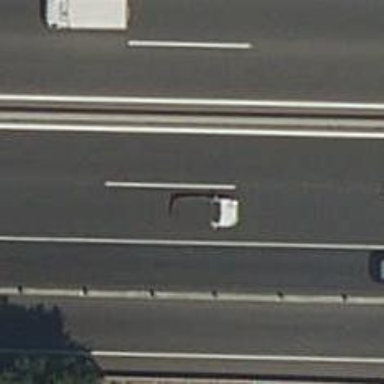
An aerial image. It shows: Motorway.